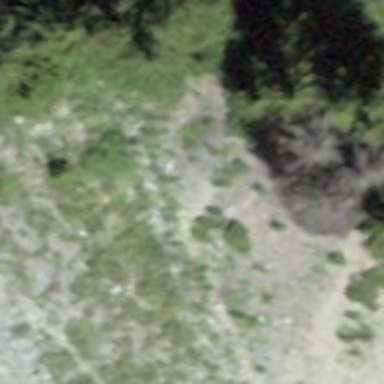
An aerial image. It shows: Cliff in nature.